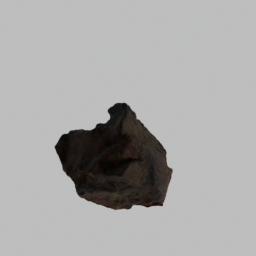
Label: nature